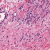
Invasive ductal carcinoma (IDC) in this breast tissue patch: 0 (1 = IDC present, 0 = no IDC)